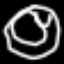
Label: donut